Question: In Windows 7 if we set the content of a Folder in Details view, then it turns into a table like structure, in which if we hover a row it renders a rectangular shape with light blue color and slightly curvy corner on that row and if we select a row a similar shape with blue color set on that row. This similar effect is shown by <URL>'s table.
Is there any way to achieve this table rendering for JTable? If so what is the way to get it?
Any information will be helpful to me.
Thanks in advance.
The highlighted portions in the following image shows what I intended to achieve. The first highlight is the selected row and the second one is hovered.

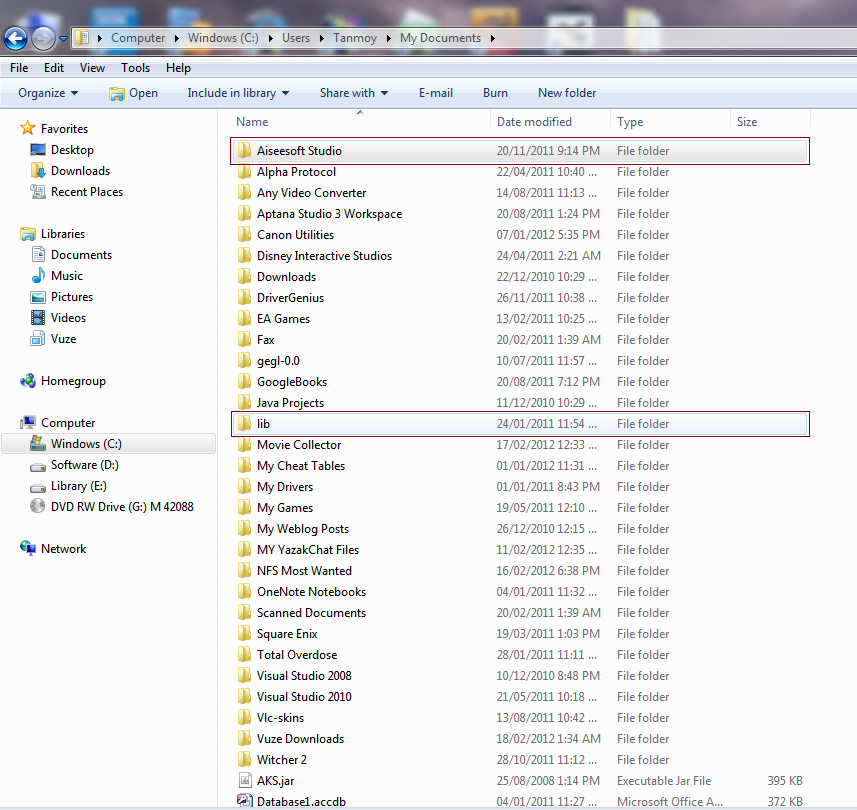
Answer: you can do that by implement <URL> for JTreeTable,
- plugin for <URL>
notice you have to change 'XxxRenderer' to 'SubstanceXxxRenderer' (works on Xp / Win7 / 2008R2)